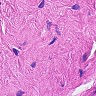
Metastatic tissue present: no